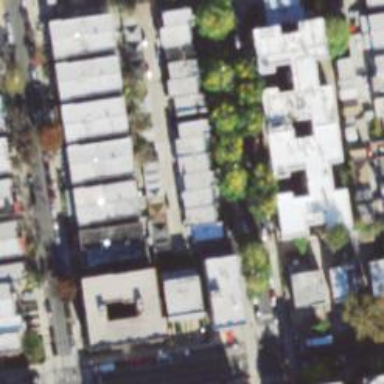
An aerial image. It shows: Alleyway designated as service road.